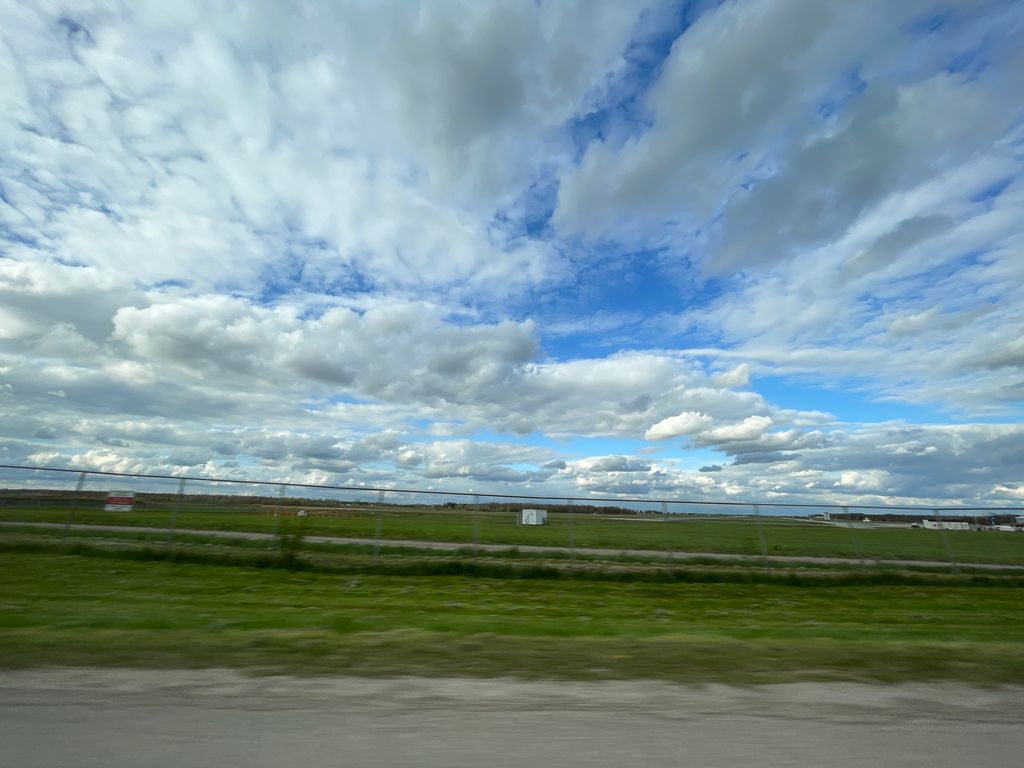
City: kitchener-waterloo